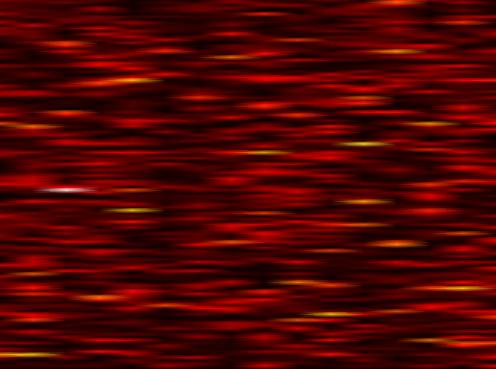
Label: WOLA